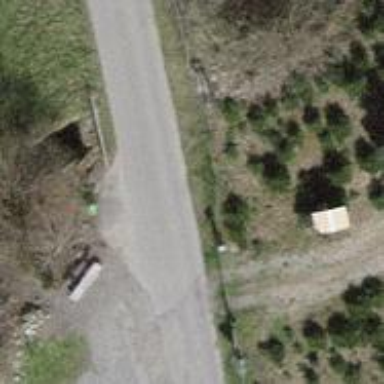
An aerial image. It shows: Unclassified road with bridge.